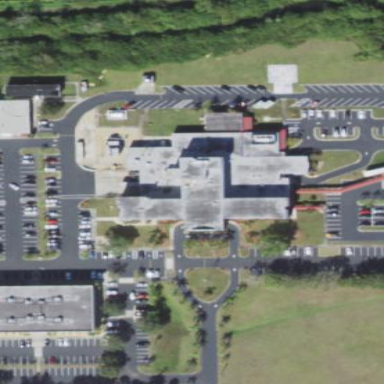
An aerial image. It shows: Hospital providing healthcare services.